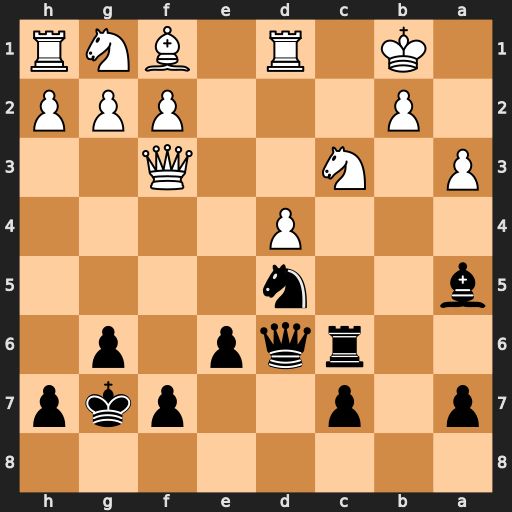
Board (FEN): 8/p1p2pkp/2rqp1p1/b2n4/3P4/P1N2Q2/1P3PPP/1K1R1BNR
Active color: b
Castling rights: -
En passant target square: -
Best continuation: Nxc3+ bxc3 Rxc3 Qxc3 Bxc3